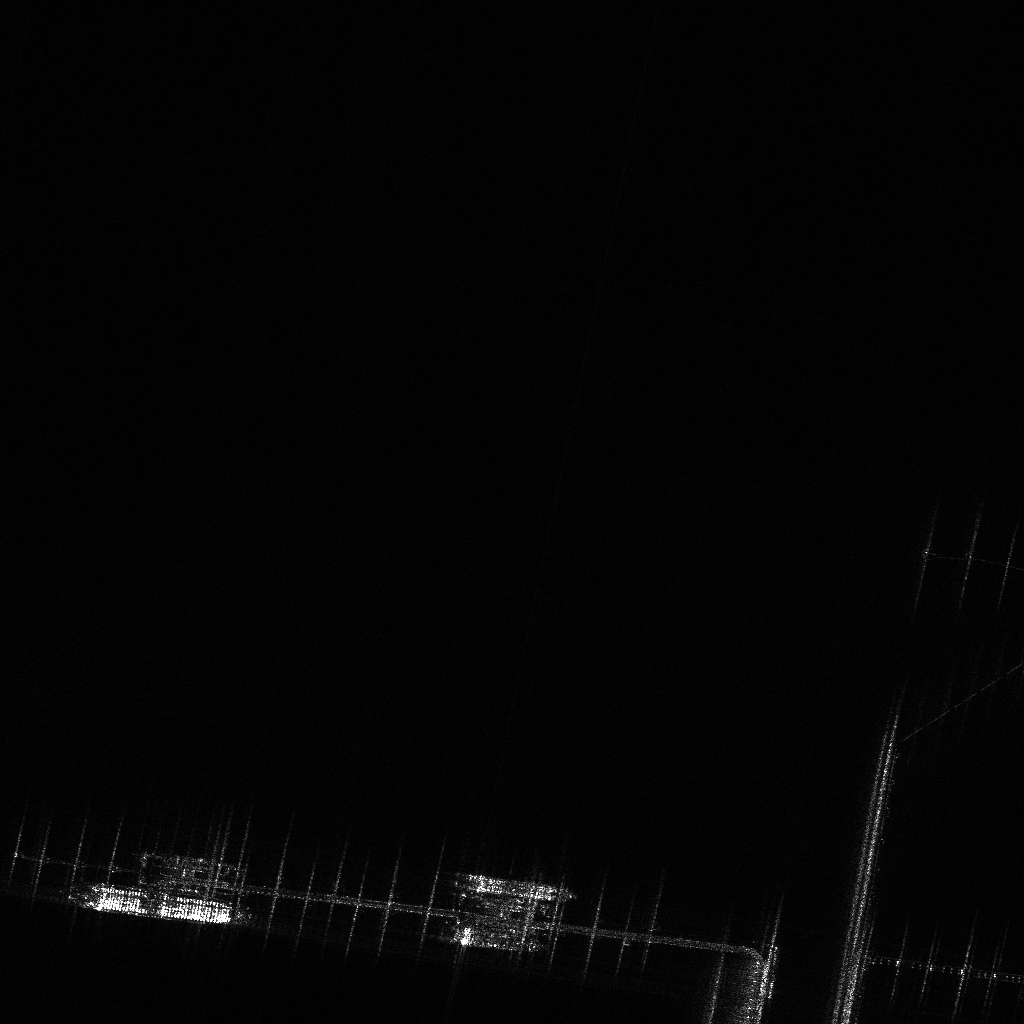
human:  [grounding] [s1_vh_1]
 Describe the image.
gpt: In the satellite image, there is  <ref>1 medium cell-container </ref> <box>[[7, 86, 24, 89, 7]]</box> located at bottom left,  <ref>1 medium cell-container </ref> <box>[[42, 85, 58, 88, 7]]</box> located at bottom.